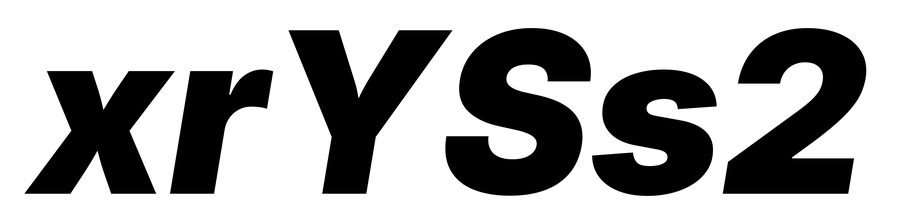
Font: Inter-Italic_Black_Italic